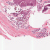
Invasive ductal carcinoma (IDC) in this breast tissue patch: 0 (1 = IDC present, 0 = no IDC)